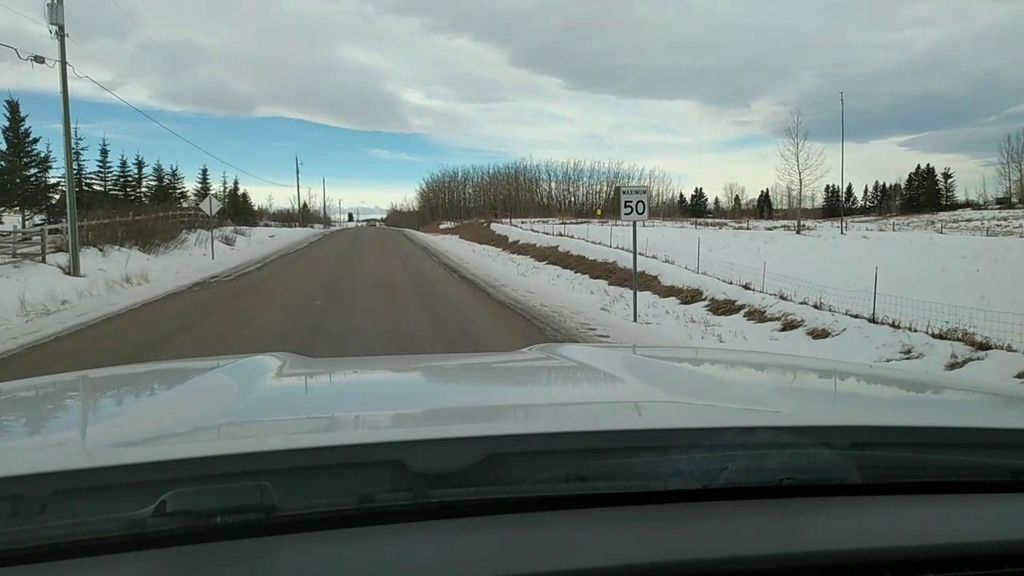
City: calgary